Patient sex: M
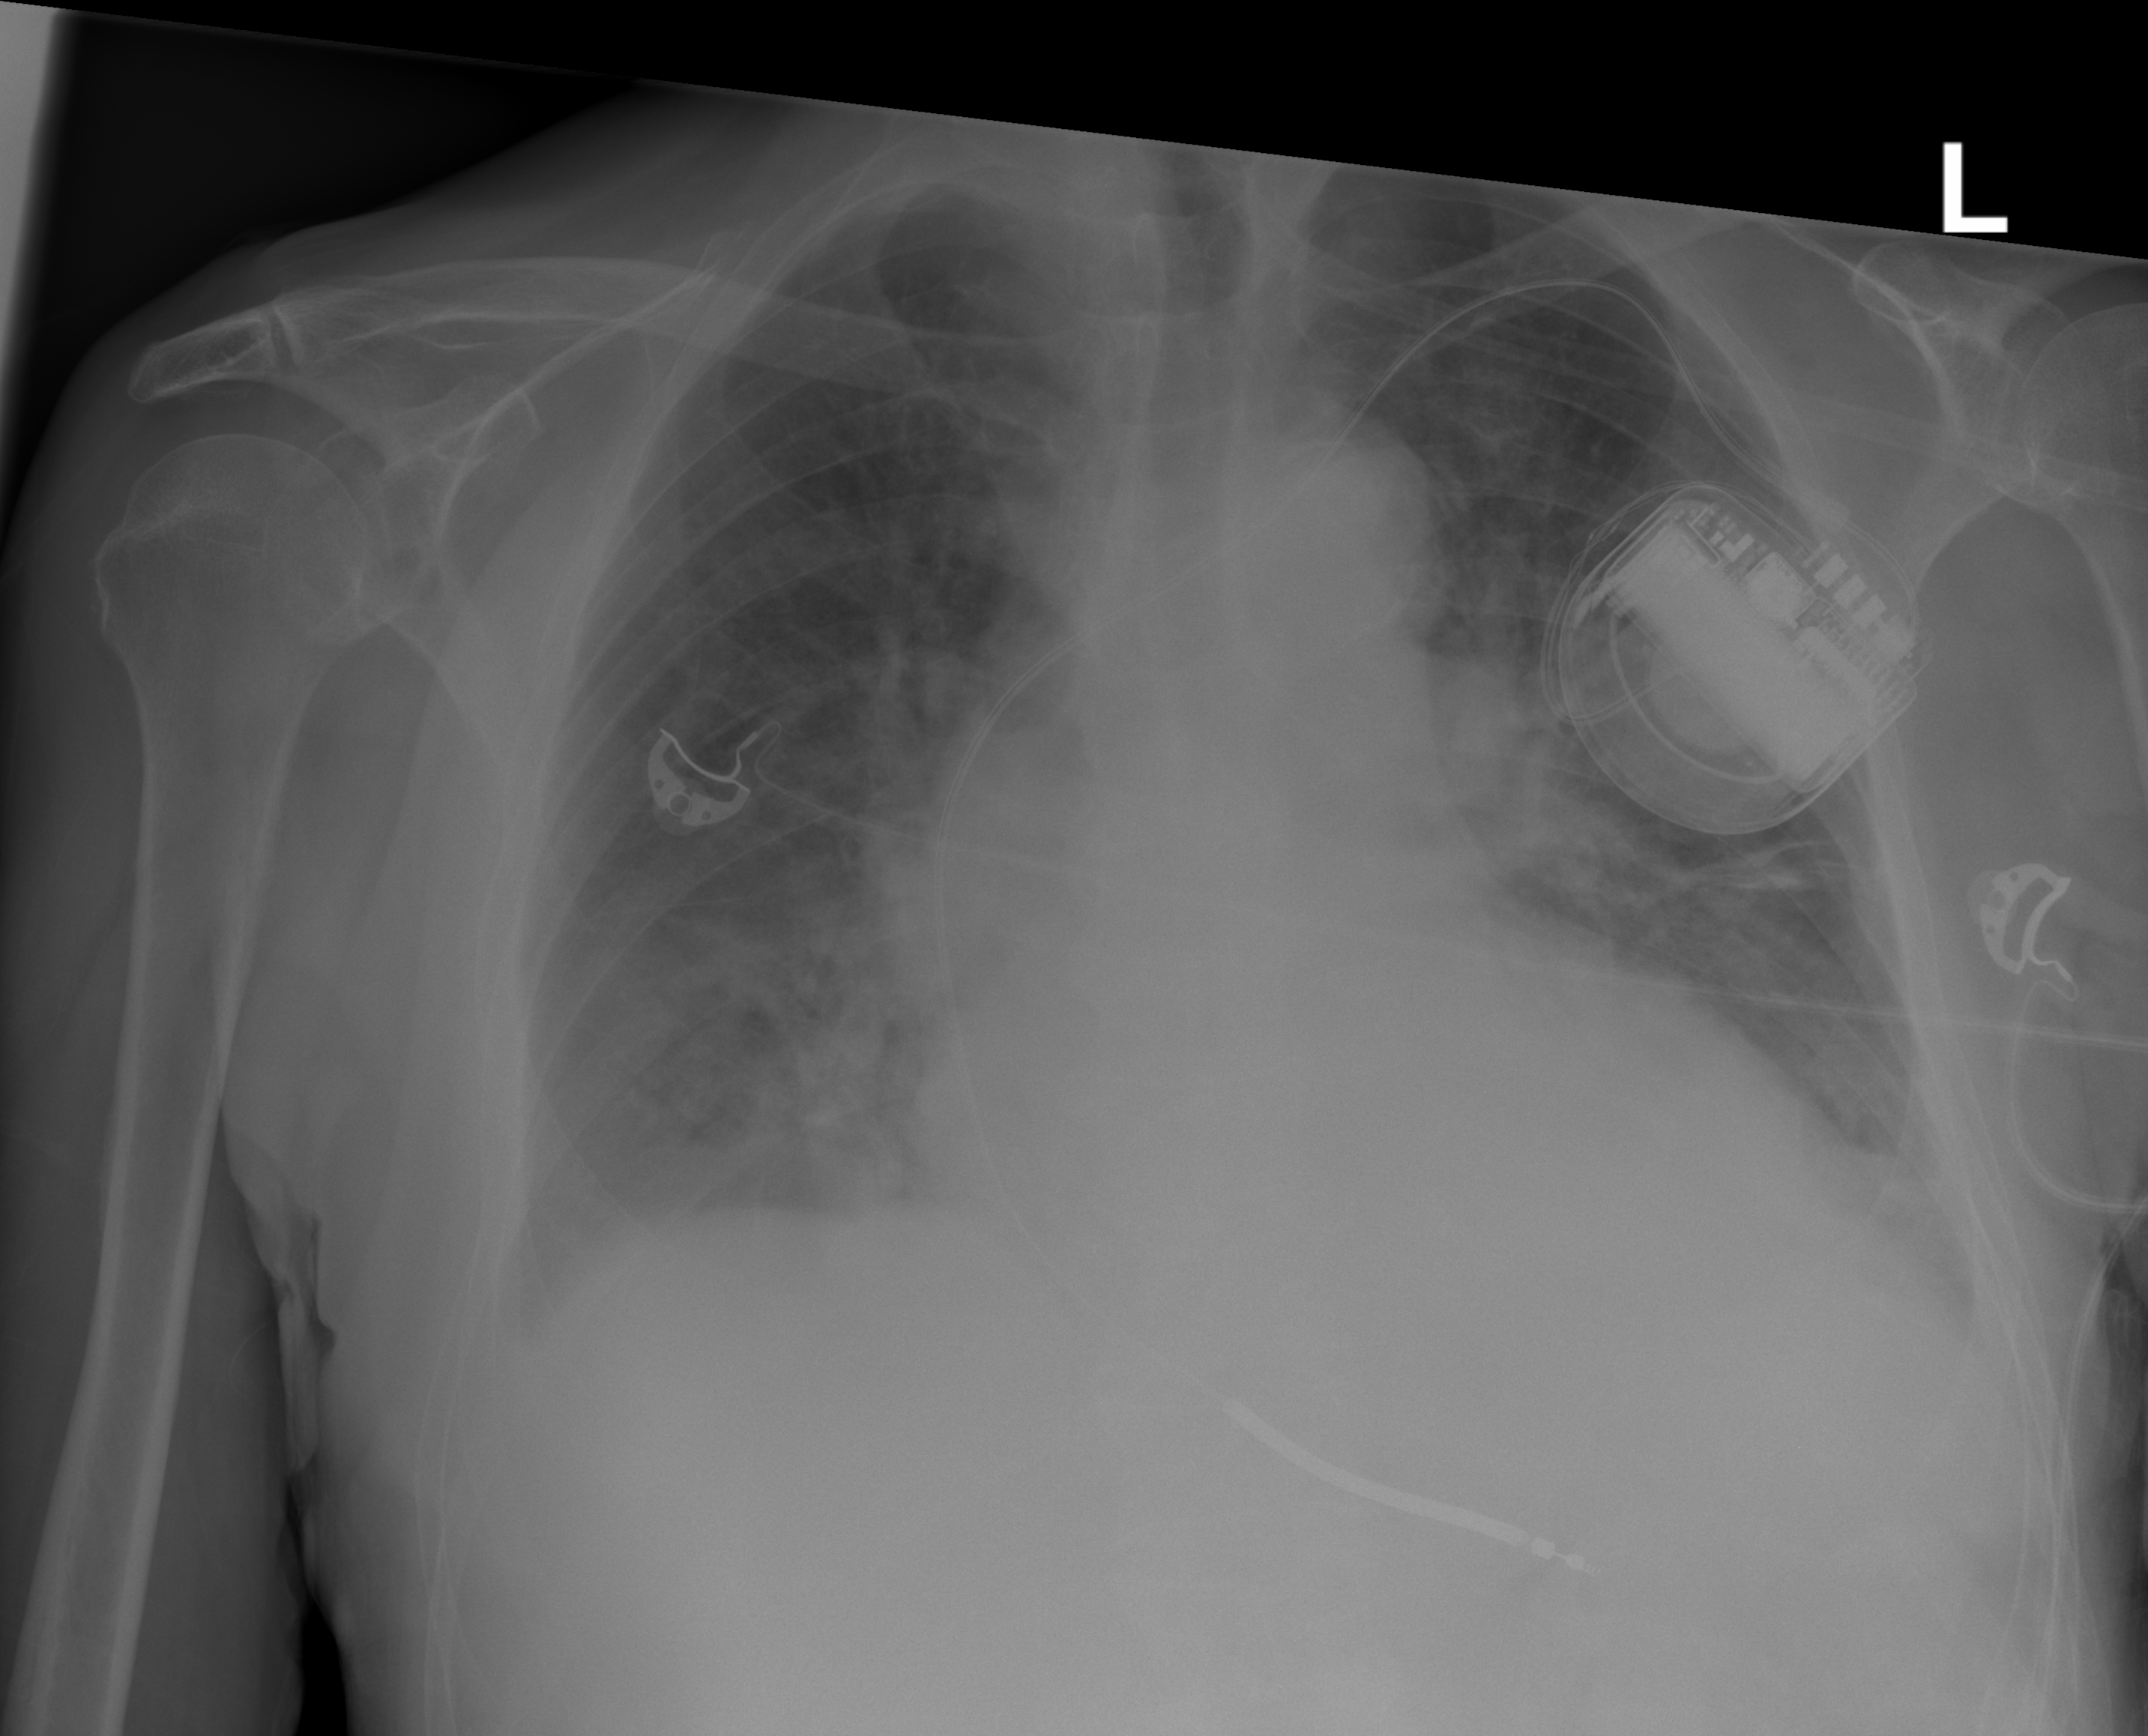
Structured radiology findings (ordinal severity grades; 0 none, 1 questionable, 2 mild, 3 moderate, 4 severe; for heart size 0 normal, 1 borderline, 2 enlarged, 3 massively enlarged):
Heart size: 2
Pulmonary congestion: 2
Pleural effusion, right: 1
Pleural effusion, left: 1
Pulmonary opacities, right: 1
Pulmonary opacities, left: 0
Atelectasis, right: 1
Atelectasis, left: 1